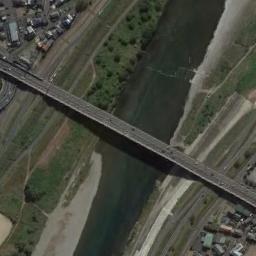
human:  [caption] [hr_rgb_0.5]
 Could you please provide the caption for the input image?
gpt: A bridge connects the land on both sides of the slender river  There are long green river banks on both sides of the river  There are many buildings on the land .

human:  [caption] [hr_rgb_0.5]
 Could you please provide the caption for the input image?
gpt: A bridge built on a dark green river and the flood bed of the river and some buildings arranged neatly on both sides of the river .

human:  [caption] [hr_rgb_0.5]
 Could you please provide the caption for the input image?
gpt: The water under the bridge is green .

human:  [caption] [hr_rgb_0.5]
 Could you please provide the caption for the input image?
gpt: There is a bridge over the water and land next to some buildings .

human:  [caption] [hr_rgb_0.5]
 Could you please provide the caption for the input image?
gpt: There are many buildings beside the bridge .